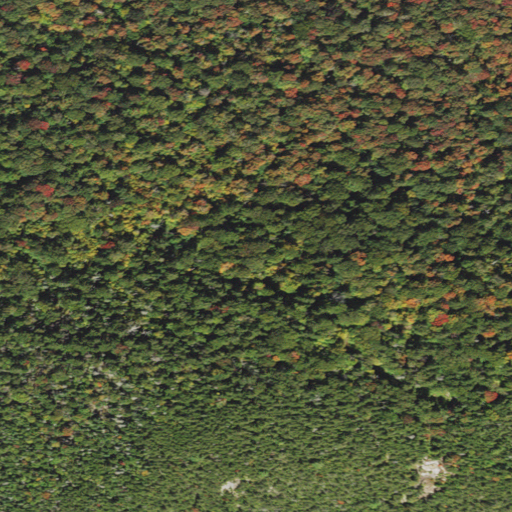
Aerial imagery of mountain in New Hampshire named Cleveland Mountain containing mixed forest, evergreen forest, and deciduous forest